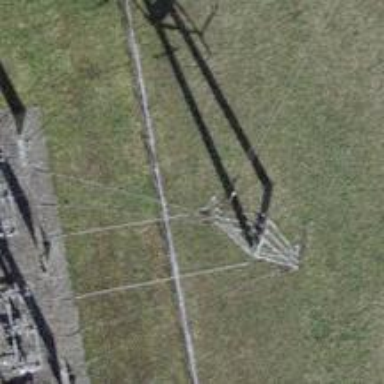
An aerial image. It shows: Three cables of power line.